Question: I'm trying to fix the following VBA statement (converting some old code just for fun and to learn Roslyn, not at all looking for anything perfect) to remove the 'Set' keyword so it's a valid VB.NET statement:
'''
Set f = New Foo()
'''
When I look at it through the Syntax Visualizer, I see it turns into trailing trivia.

I'm trying to figure out how to find it using a query. I tried several approaches but all of the following came up empty:
'''
var attempt1 = root.DescendantTokens().Where(t=>t.IsKind(SyntaxKind.SkippedTokensTrivia));
var attempt2 = root.DescendantTokens().Where(t => t.IsKind(SyntaxKind.SetKeyword));
var attempt3 = root.DescendantTrivia().Where(t => t.IsKind(SyntaxKind.SetKeyword));
var attempt4 = root.DescendantNodes()
.OfType<EmptyStatementSyntax>()
.Where(e => e.DescendantTokens().Any(t => t.IsKeyword()));
'''
(Yes, I'm using C# to work with a 'VisualBasicSyntaxTree')
I can't seem to just find the 'SetKeyword' token that appears in the visualizer, so I thought maybe it's doing some more heavy lifting to piece together what it really is (is that what's meant by structured trivia?). I read something in the documentation that mentioned the compiler can choose to represent it a couple of different ways, so I thought that may be what's going on here.
The query was just the first thing I tried, but in reality I have a 'SyntaxRewriter' I'm using to visit the code to find and fix all such problems (I'm already able to fix missing parentheses around ArgumentLists, for example) but in this case I can't seem to figure out which Visit method to override.
So again, 1) how to query for these from the root and 2) the best override to select from a rewriter. I've been beating my face on the keyboard for two days on this which exponentially increases the likelihood that I'm having a cranio/recto-insertion moment and I need one of you kind souls to pull me out of it.
Cheers!
Brian
Edit: Fixed typo in query attempt1
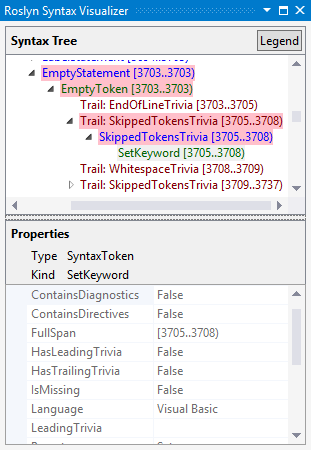
Answer: So it appears that when the compiler reaches an error condition, it will skip all tokens up to the next point where it can recover and continue parsing (the end of the line in this case). The node representing this error condition is an 'EmptyStatement' with trailing syntax trivia containing the rest of the text as parsed tokens.
So if you're going to rewrite a node, you'll want to rewrite 'EmptyStatements'. But you don't want to write just any empty statement, just the ones with the "BC30807" diagnostic code.
'''
public override SyntaxNode VisitEmptyStatement(EmptyStatementSyntax node)
{
var diagnostic = GetLetSetDiagnostic(node);
if (diagnostic == null)
return base.VisitEmptyStatement(node);
return RewriteLetSetStatement(node);
}
private Diagnostic GetLetSetDiagnostic(EmptyStatementSyntax node)
{
//'Let' and 'Set' assignment statements are no longer supported.
const string code = "BC30807";
return node.GetDiagnostics().SingleOrDefault(n => n.Id == code);
}
'''
The implementation of the 'RewriteLetSetStatement()' method is a bit of a mystery to me, I'm not sure how it can be implemented utilizing the compiler services effectively, I don't think that this is a use case that it covers well. The trivia retains the parsed tokens, but there's not much you can do with those tokens AFAIK.
Ideally, we'd just want to ignore the 'Set' token from the tokens and throw it back into the parser to be reparsed. And as far as I can tell, that's not possible, we can only parse from text.
So, I guess the next best thing to do would be to take the text, rewrite it to remove the 'Set' and parse the text again.
'''
private SyntaxNode RewriteLetSetStatement(EmptyStatementSyntax node)
{
var letSetTokens = node.GetTrailingTrivia()
.Where(triv => triv.IsKind(SyntaxKind.SkippedTokensTrivia))
.SelectMany(triv => triv.GetStructure().ChildTokens())
.TakeWhile(tok => new[] {SyntaxKind.LetKeyword, SyntaxKind.SetKeyword}
.Contains(tok.VisualBasicKind()));
var span = new RelativeTextSpan(node.FullSpan);
var newText = node.GetText().WithChanges(
// replacement spans must be relative to the text
letSetTokens.Select(tok => new TextChange(span.GetSpan(tok.Span), ""))
);
return SyntaxFactory.ParseExecutableStatement(newText.ToString());
}
private class RelativeTextSpan(private TextSpan span)
{
public TextSpan GetSpan(TextSpan token)
{
return new TextSpan(token.Start - span.Start, token.Length);
}
}
'''